Interaction volume radius: 5 \u00c5
Interaction volume height: 10 \u00c5
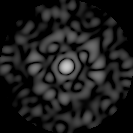
Disorder parameter: 0.8888